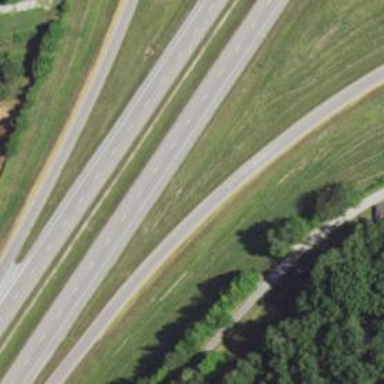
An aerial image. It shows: Asphalt road designated as trunk highway.